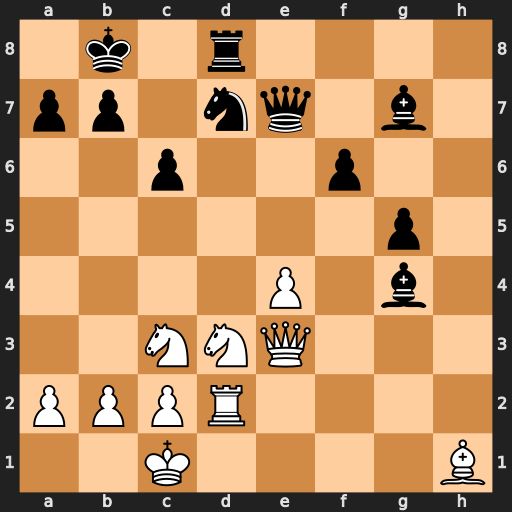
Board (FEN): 1k1r4/pp1nq1b1/2p2p2/6p1/4P1b1/2NNQ3/PPPR4/2K4B
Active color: w
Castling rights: -
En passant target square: -
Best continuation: Qg3+ Ka8 Qxg4